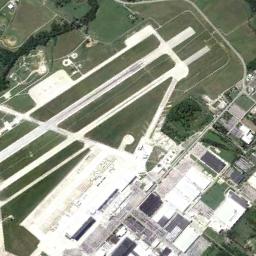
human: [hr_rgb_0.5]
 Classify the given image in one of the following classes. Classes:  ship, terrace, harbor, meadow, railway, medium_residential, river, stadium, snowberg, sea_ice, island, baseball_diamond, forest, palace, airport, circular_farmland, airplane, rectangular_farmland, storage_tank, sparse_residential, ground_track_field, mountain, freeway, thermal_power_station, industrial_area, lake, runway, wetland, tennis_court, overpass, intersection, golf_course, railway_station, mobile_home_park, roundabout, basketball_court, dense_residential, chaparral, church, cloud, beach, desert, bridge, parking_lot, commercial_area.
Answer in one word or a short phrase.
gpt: airport